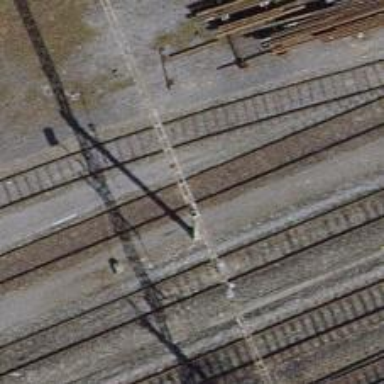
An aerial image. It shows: Railway yard used for servicing trains.